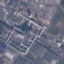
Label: Industrial